Question: This is probably the most unusual CSS behavior I have ever seen:
I have an extremely simple table that consists of two cells - one with plain text and another with a link:
'''
<div class="content">
<table>
<tr>
<td>
Hello, world!
</td>
<td>
<a href="#">Hello, world!</a>
</td>
</tr>
</table>
</div>
'''
I have also applied the following CSS to the table:
'''
div.content {
background-color: green;
height: 100px;
}
table td {
background-color: red;
height: 50px;
}
table td a {
background-color: orange;
box-sizing: border-box;
display: block;
height: 100%;
padding: 8px;
width: 100%;
}
'''
When rendered in Chrome 28, I see the following:

Why is there a large amount of red above and below the link? I have specified 'height: 100%;' for the link, so it should be taking up the full height of the '<td>', which has an explicit height.
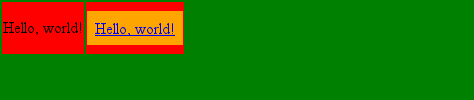
Answer: It's definitely an issue with the box-sizing:border-box attribute. My guess is that putting that inside a table cell (which is treated differently then a div) is confusing the browser. Often, new techniques + old techniques don't mix.
I would suggest doing the following:
'''
table td a {
background-color: orange;
display: block;
height: 100%;
padding: 8px;
}
'''
The width:100% was unneeded since the table cell already expanded to the text width + padding width. For some reason, it doesn't seem to add the padding to the height 100% with the table cell (go figure, weirdness with tables! lol). If you need it to expand to a larger table cell width, I would suggest then putting the width:100% back but then ditch the horizontal padding (i.e. put padding:8px 0px;).